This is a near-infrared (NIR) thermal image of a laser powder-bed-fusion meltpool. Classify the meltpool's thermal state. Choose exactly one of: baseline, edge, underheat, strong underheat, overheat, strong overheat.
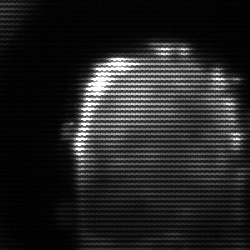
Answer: baseline